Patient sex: F
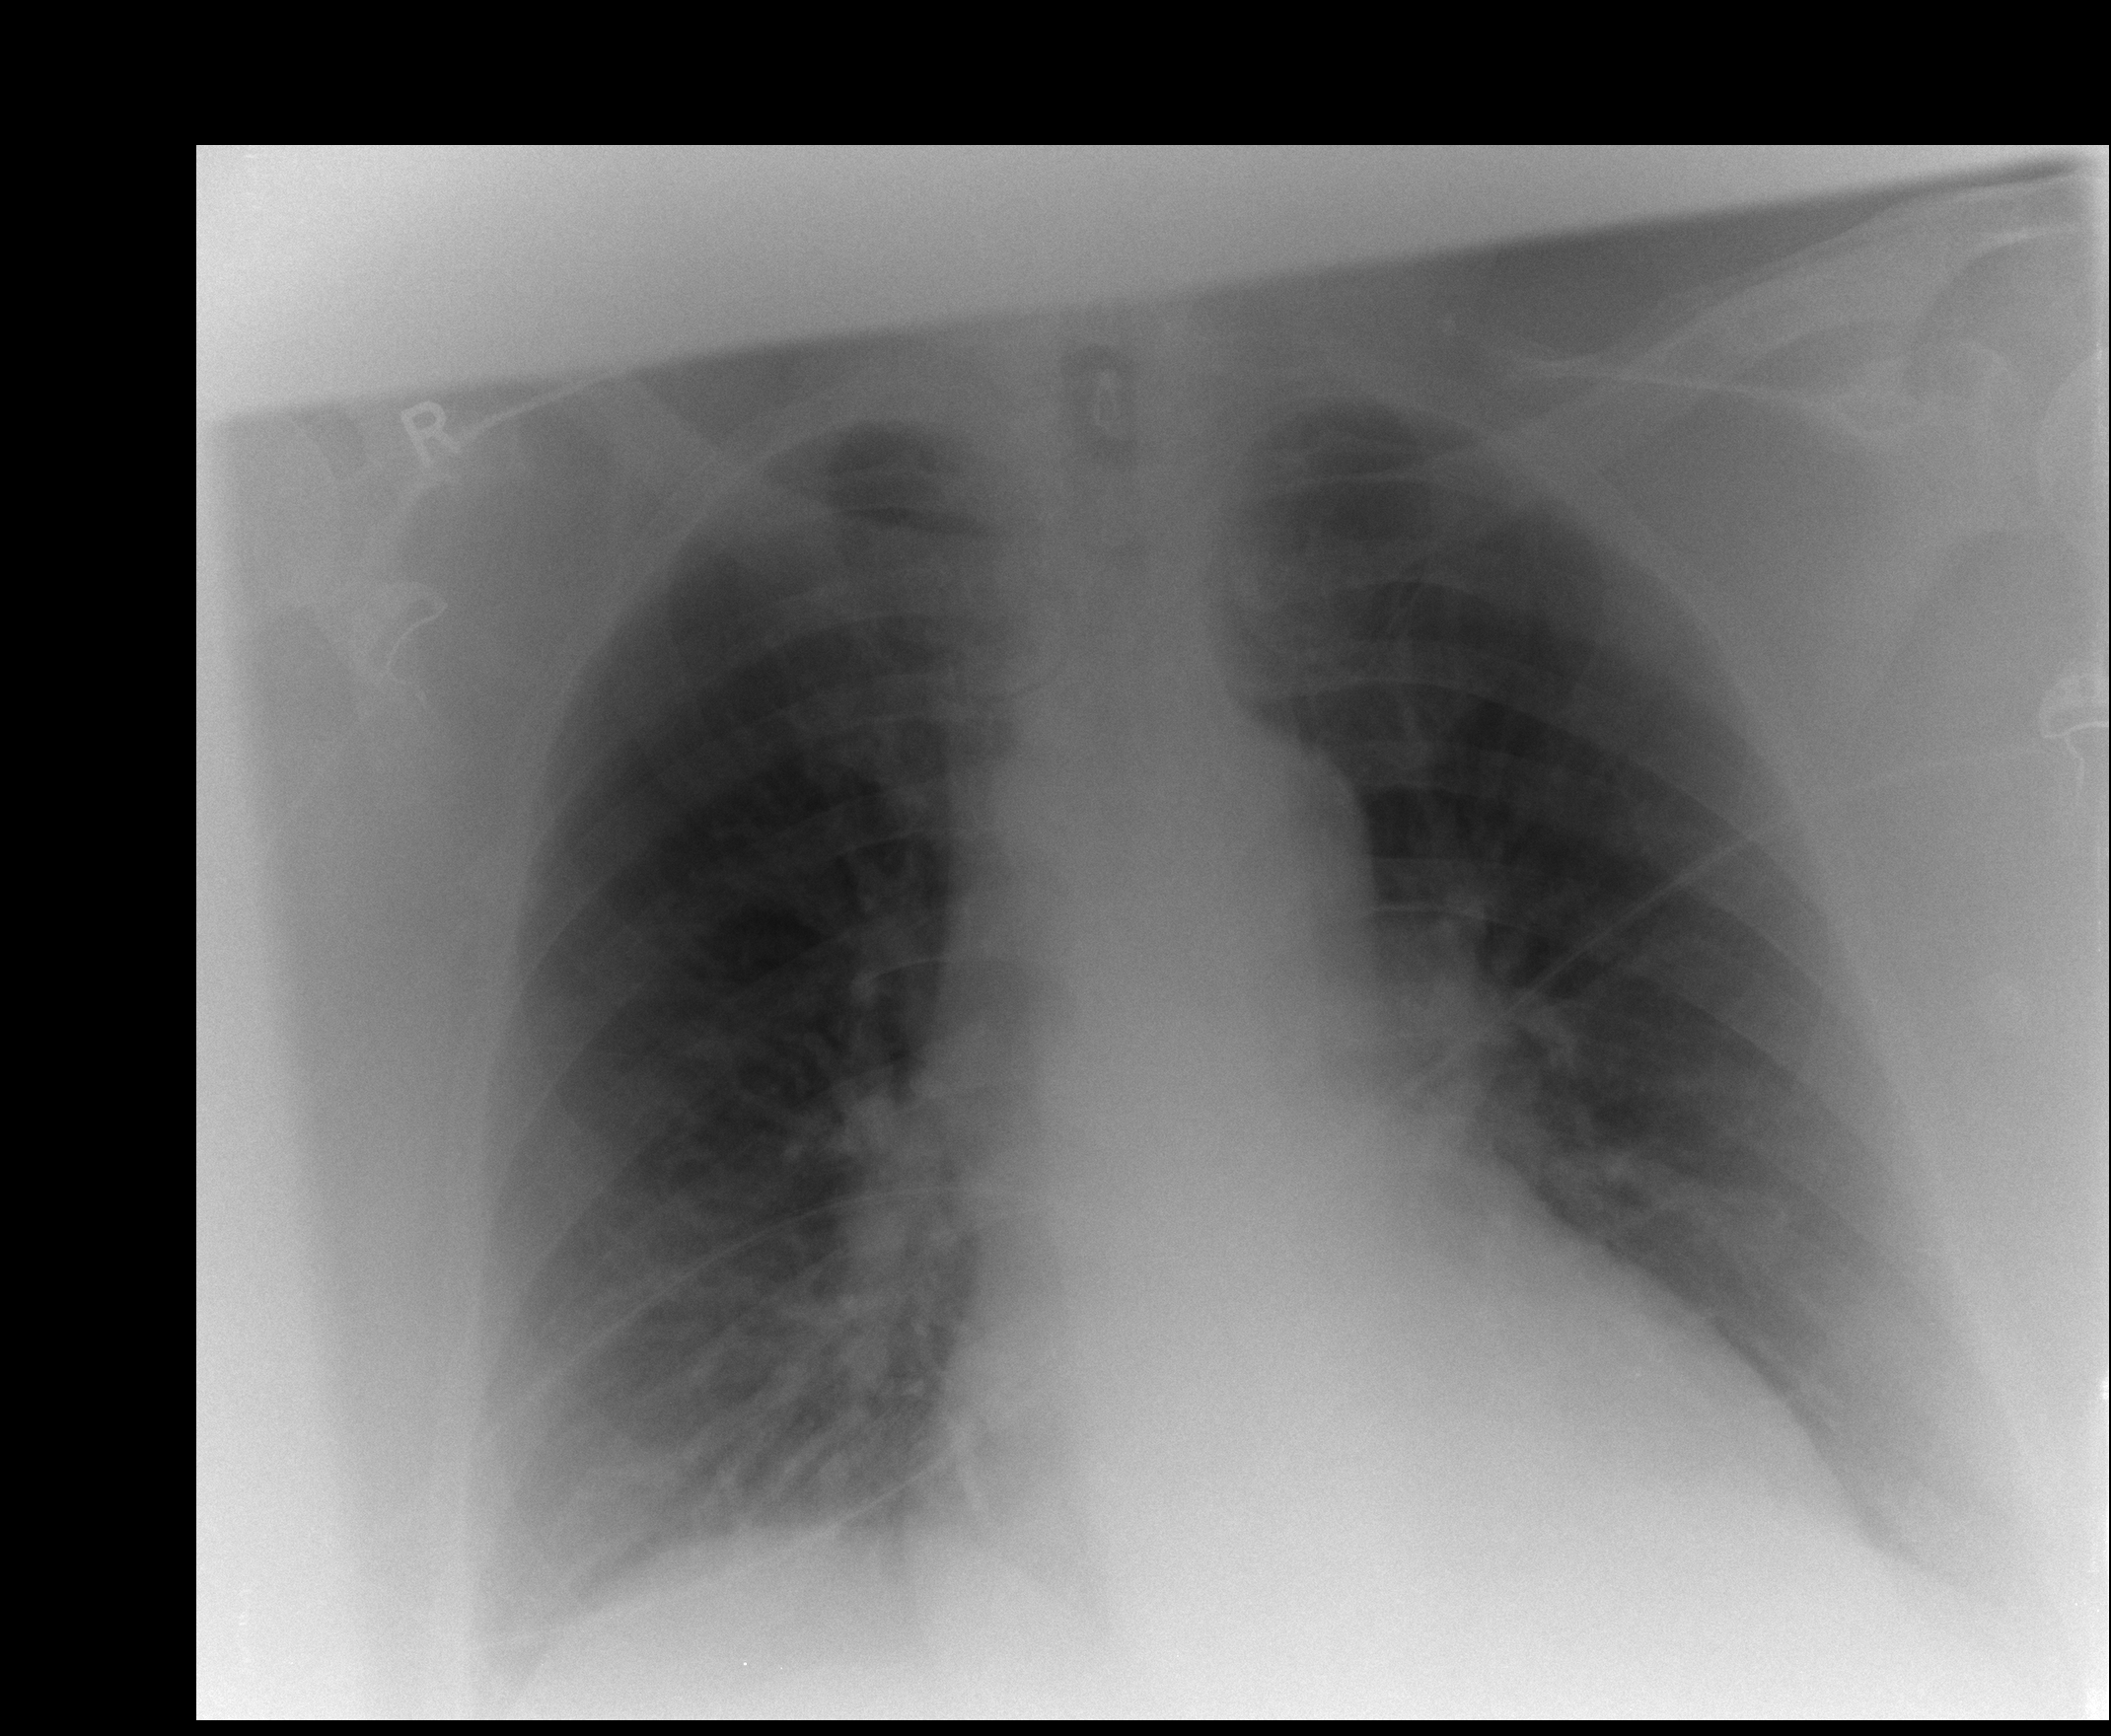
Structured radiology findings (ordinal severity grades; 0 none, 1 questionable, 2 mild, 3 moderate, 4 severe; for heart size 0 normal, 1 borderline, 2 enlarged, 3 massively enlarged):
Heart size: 2
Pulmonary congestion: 2
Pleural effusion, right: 1
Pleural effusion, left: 1
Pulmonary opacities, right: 0
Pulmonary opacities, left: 0
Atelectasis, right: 2
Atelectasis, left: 2